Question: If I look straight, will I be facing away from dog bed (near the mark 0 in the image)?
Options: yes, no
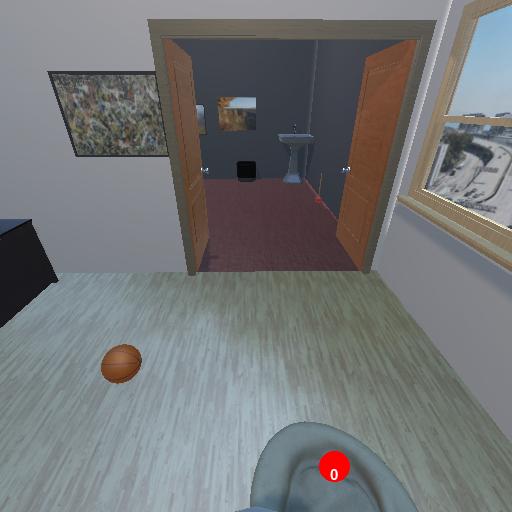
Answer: yes